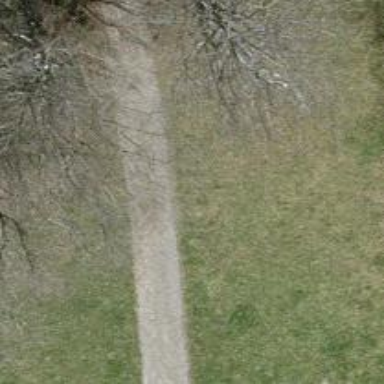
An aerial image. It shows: Unpaved track with grade2 quality type.